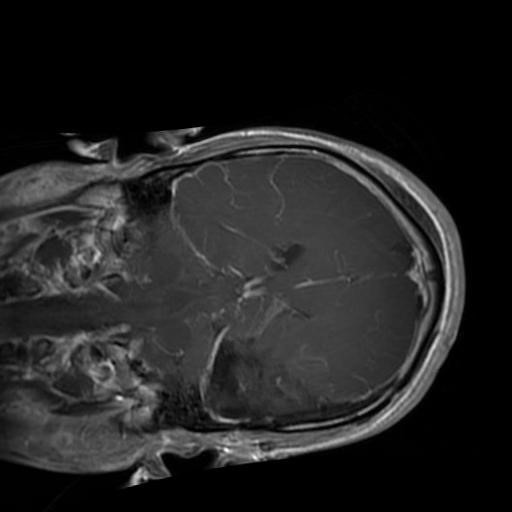
Label: brain_glioma